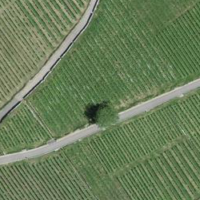
EUNIS habitat code: 40
Species observed at this site:
Mercurialis annua